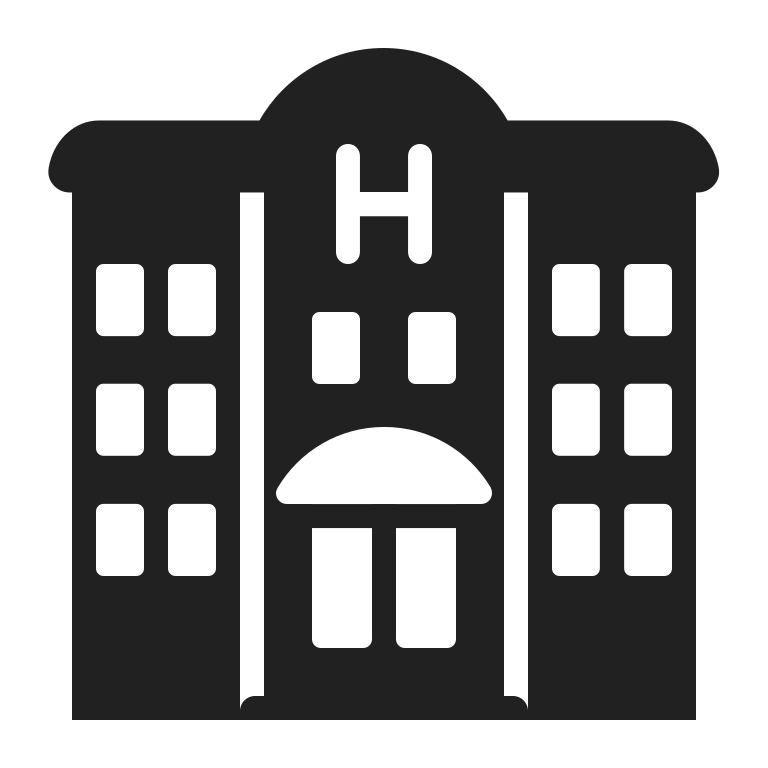
hotel high contrast